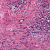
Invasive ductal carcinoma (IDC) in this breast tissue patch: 1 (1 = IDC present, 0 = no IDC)